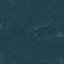
Land use / land cover: Forest